Field crop: maize
Growth stage: 2
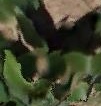
Species: maize